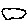
Label: cloud